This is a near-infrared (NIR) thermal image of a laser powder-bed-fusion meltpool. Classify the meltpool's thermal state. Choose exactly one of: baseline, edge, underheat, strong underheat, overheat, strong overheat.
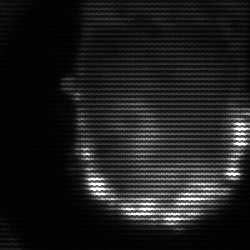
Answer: baseline